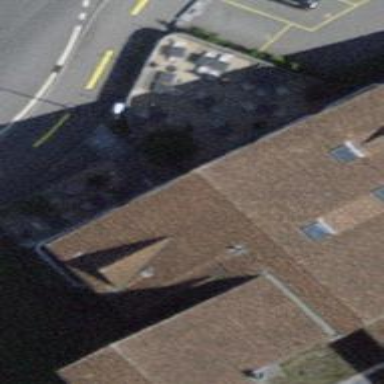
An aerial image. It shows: Restaurant.